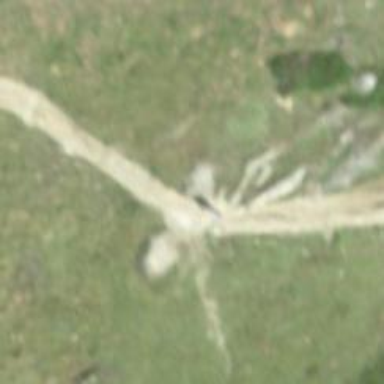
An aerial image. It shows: Rock steps along the road.